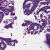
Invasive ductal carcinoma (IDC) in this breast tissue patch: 1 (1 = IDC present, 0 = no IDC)